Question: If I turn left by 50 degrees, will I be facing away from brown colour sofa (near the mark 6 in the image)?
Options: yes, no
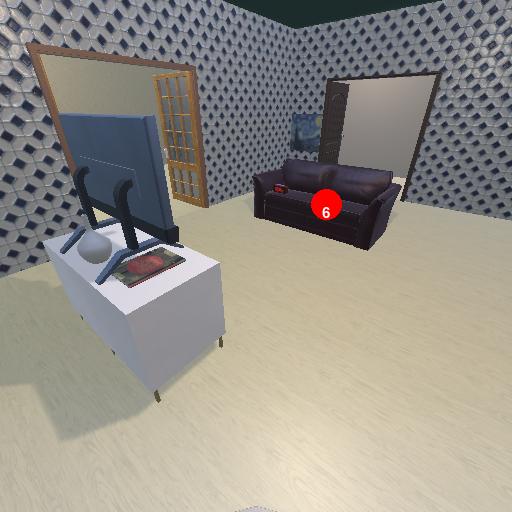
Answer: yes